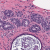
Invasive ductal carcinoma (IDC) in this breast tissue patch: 0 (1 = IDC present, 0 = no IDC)